Current action and preconditions to check: trajectory_clear

Your task: For each precondition in the list above, predict whether it will hold at this action.

Consider the current scene as observed from the mobile robot's camera, and analyze the predicted future states of all dynamic agents (e.g., people, animals, vehicles, or any moving entities) within the NEXT SECOND.

IMPORTANT: Only answer "very likely" if you are absolutely certain—based on strong, clear evidence—that a dynamic agent will violate the precondition in the predicted future state. Do NOT answer "very likely" for unlikely, ambiguous, or low-probability risks.

Ask yourself for each precondition: Is there a high probability, with clear and convincing evidence, that the predicted future states of any dynamic agent will interfere with the predicted future state of the currently executing action within the NEXT SECOND, causing that precondition to fail?

Assess the risk level based on these predictions. Use "likely" or "very likely" if motions create a clear risk of interference.

Use "neutral" or "improbable" if agents are nearby but their predicted paths are clearly diverging or non-conflicting.

Failure Risk Categories: "very improbable", "improbable", "neutral", "likely", "very likely"

Answer Format: Output ONLY the probability_of_failure value from these categories: "very improbable", "improbable", "neutral", "likely", "very likely"

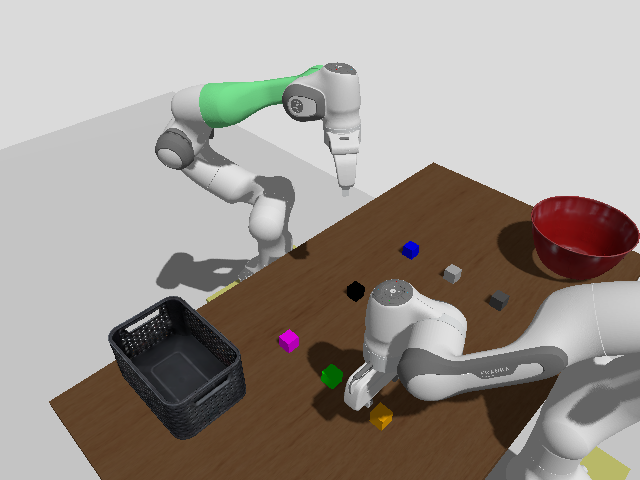

Answer: very improbable